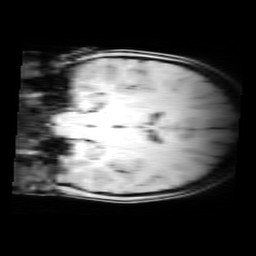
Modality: MP2RAGE
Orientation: coronal
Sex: female
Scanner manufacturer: siemens
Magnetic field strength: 3 T
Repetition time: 5 s
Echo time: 0.00355 s